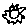
Label: sun